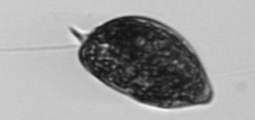
Label: Prorocentrum_micans